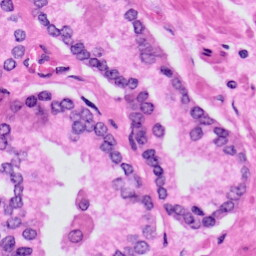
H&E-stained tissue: Prostate